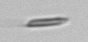
Label: fiber